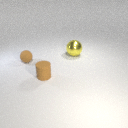
large yellow metal sphere behind small brown rubber sphere